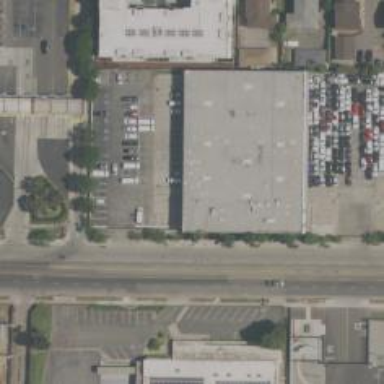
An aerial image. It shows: Industrial building.